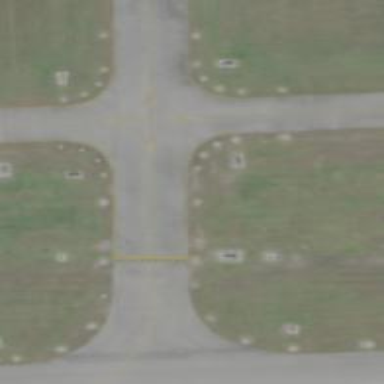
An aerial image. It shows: Image of taxiway at airport.